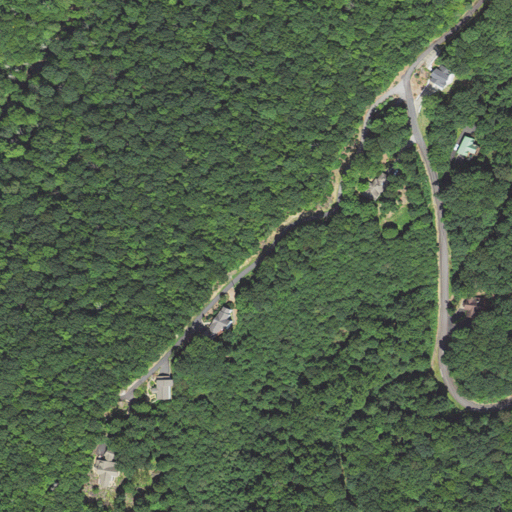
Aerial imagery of ridge(s) in North Carolina named Open Ridge containing deciduous forest, mixed forest, and open development